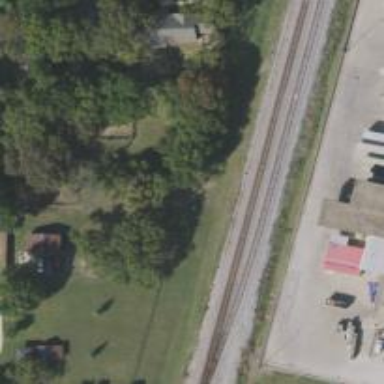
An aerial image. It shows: Railway siding with rails.